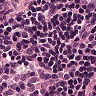
Metastatic tissue present: no